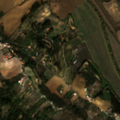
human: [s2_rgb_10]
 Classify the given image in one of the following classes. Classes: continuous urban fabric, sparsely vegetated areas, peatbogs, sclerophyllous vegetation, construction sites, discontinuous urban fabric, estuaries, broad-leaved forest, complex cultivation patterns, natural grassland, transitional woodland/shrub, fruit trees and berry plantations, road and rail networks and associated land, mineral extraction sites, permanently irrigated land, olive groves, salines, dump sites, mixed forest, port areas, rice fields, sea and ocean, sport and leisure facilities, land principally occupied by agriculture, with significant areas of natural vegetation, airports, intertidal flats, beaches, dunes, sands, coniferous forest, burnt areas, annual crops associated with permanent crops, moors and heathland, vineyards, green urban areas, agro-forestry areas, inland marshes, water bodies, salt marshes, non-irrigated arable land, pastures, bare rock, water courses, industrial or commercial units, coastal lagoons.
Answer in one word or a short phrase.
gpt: non-irrigated arable land, permanently irrigated land, olive groves, annual crops associated with permanent crops, complex cultivation patterns, land principally occupied by agriculture, with significant areas of natural vegetation